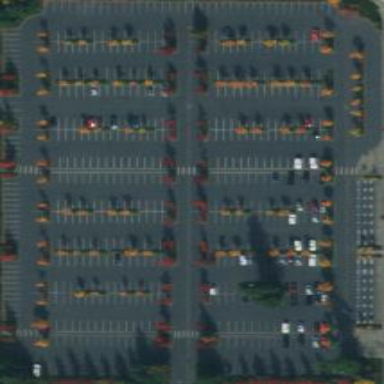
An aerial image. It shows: Parking area with asphalt surface. It is designated for bus park and ride.